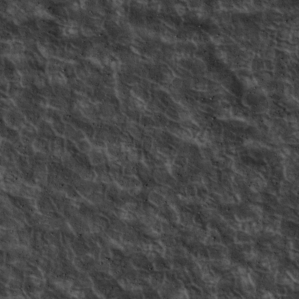
Label: non_frost